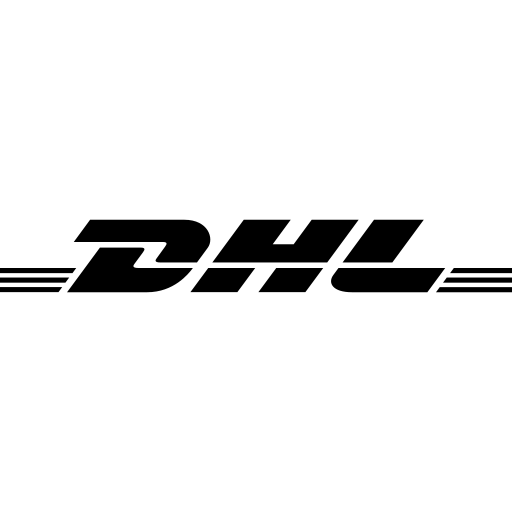
Tags: icon, FontAwesome, fa-icon, brand, dhl